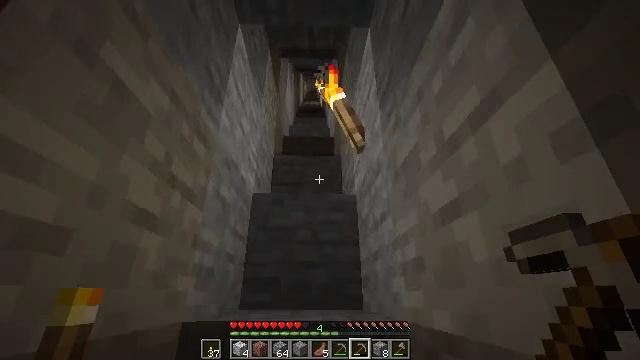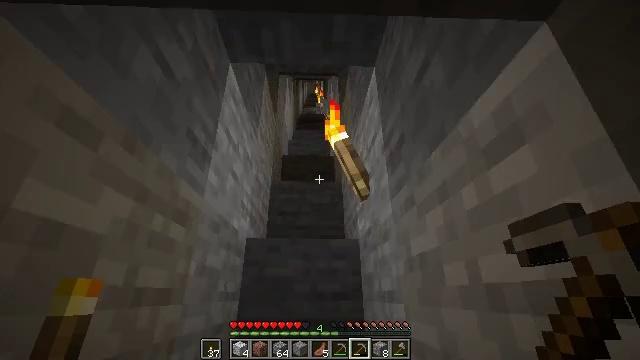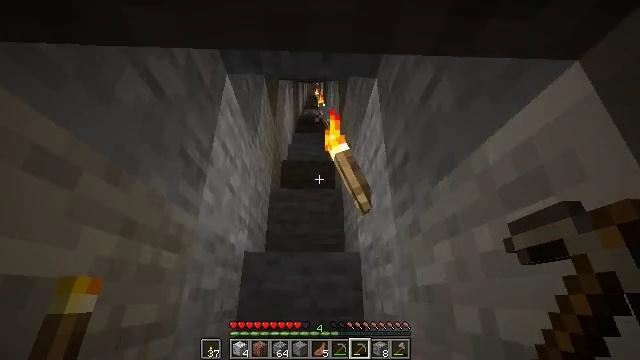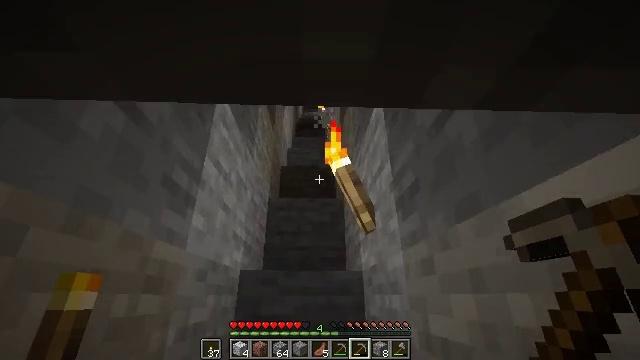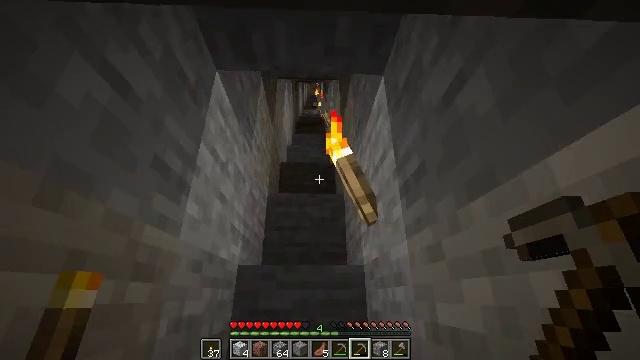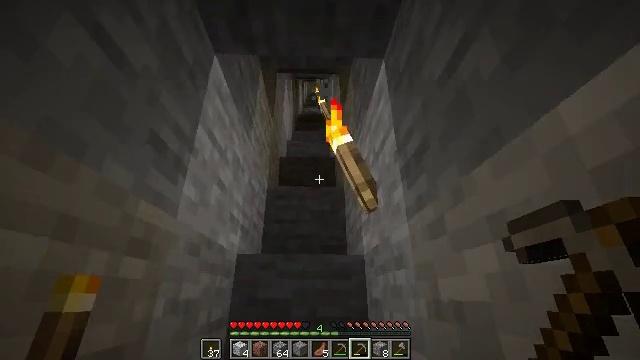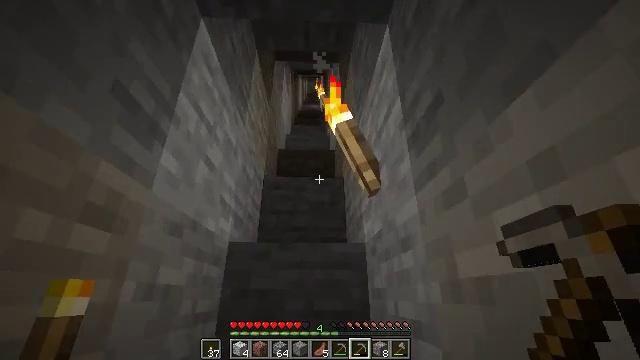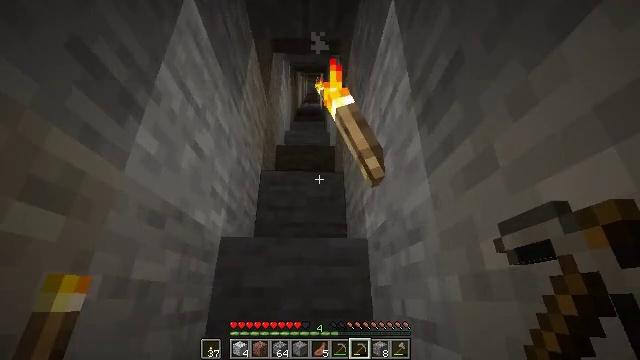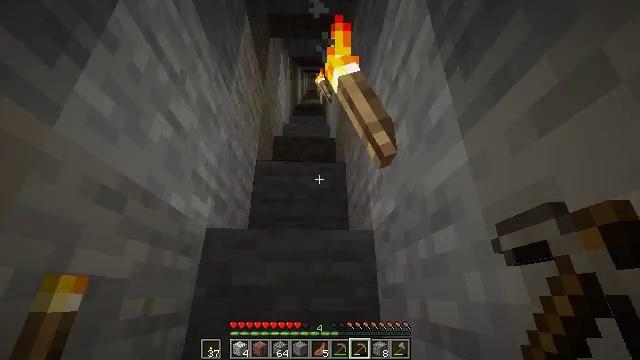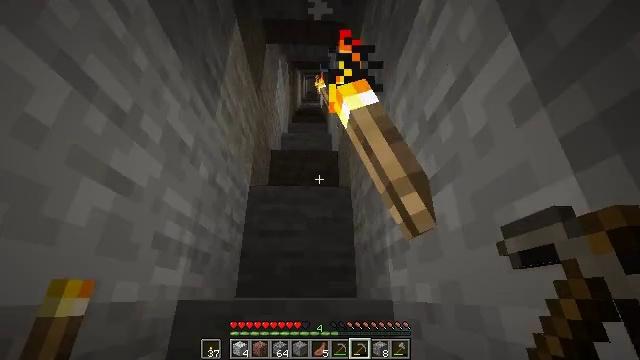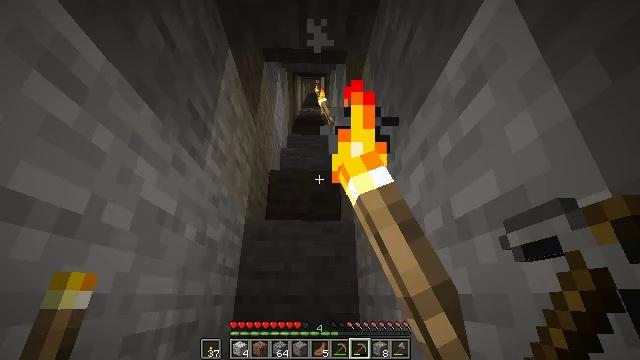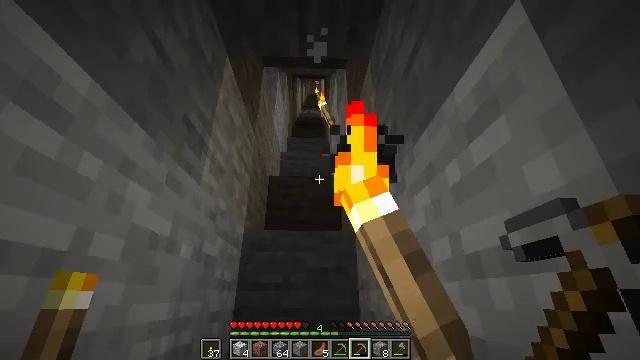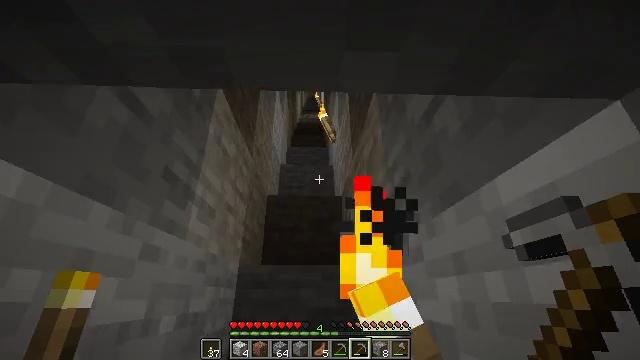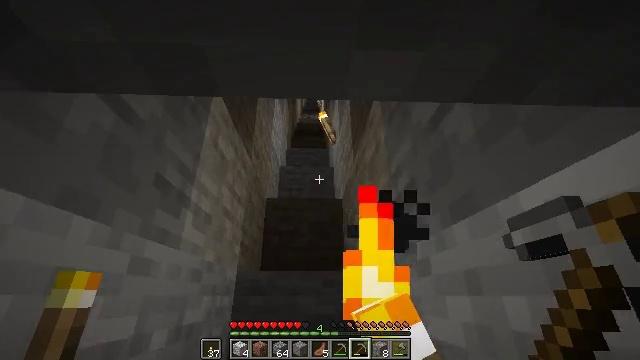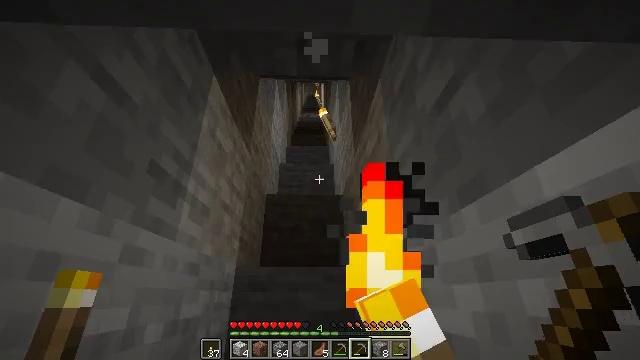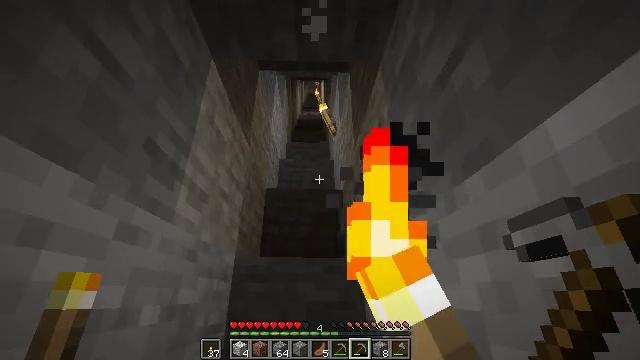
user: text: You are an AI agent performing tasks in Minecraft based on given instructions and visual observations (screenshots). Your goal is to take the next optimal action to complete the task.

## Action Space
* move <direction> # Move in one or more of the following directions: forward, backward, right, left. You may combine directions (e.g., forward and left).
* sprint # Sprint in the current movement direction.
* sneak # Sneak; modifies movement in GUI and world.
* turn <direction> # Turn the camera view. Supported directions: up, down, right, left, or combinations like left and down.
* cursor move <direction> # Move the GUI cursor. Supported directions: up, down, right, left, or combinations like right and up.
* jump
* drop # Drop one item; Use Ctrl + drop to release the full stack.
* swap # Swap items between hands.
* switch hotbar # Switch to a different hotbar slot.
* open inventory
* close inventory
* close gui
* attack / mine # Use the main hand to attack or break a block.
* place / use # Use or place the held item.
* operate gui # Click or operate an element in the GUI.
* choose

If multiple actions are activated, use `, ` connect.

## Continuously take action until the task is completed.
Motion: motion action
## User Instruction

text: Remove gravel from the inventory.
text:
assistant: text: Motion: move forward, jump
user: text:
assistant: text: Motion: move forward, jump
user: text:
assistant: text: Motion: move forward, jump
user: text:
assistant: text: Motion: move forward
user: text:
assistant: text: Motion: move forward
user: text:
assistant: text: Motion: move forward
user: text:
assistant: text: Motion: move forward
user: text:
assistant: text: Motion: move forward
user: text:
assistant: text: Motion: move forward, jump
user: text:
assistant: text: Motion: move forward, jump
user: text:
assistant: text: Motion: move forward, jump
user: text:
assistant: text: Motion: move forward, jump
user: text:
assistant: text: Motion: move forward, jump
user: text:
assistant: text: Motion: move forward
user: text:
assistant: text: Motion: move forward
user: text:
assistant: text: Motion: move forward
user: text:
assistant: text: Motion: move forward
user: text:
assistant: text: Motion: move forward
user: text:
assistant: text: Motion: move forward, jump
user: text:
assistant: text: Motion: move forward, jump
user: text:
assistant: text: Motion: move forward, jump
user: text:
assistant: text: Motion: move forward, jump
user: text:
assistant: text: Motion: move forward
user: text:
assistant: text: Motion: move forward
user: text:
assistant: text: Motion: move forward
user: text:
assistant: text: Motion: move forward
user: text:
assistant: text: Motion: move forward
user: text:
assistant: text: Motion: move forward, jump
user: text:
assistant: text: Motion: move forward, jump
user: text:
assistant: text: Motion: move forward, jump